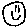
Label: smiley face